Question: I got a 10x10 matrix with a bunch of zeroes and an element of the value 1.
I'm trying to create a submatrix with the element of 1 and its surrounding.
Problem:

This is just an example, the element "1" is placed anywhere within the matrix. I do realise I can find my element using find 'find(MATRIX==1)'.
How do I define my 3x3 submatrix?
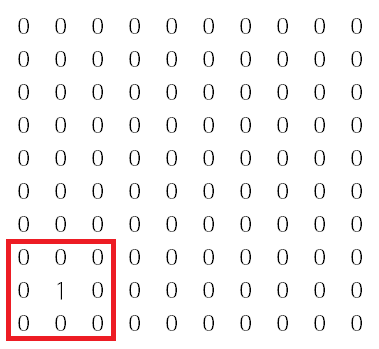
Answer: You need to use 'find' to get the indices of that '1' element, and construct the desired matrix from them. Something like:
'''
[row, col] = find(MATRIX==1);
subMatrix = MATRIX(row-1:row+1, col-1:col+1);
'''
Of course, you might need to check that the '1' element is not in a border of the MATRIX (i.e. row-1, row+1, col-1, col+1 are not out of bounds).
Best.